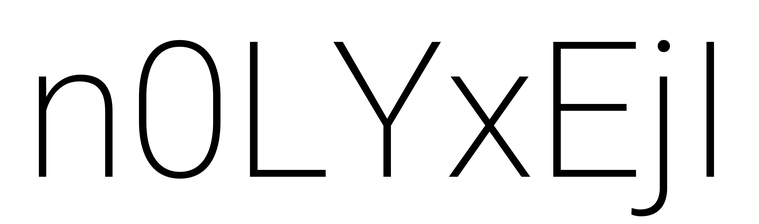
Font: Roboto_ExtraLight